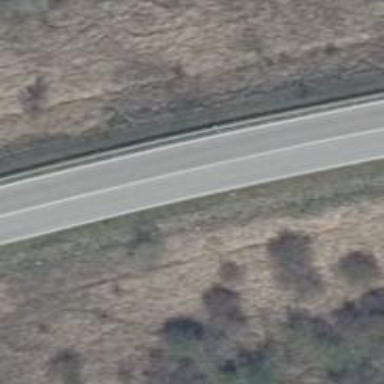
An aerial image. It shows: Secondary road with asphalt surface.